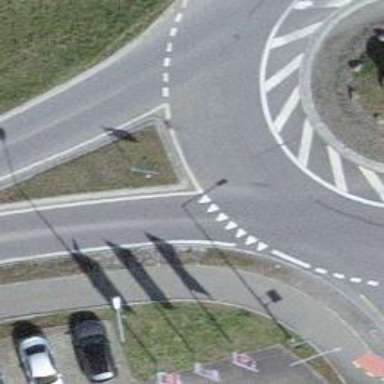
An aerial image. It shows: Road with "give way" sign.